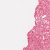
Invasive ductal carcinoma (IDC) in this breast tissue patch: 0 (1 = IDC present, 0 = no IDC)